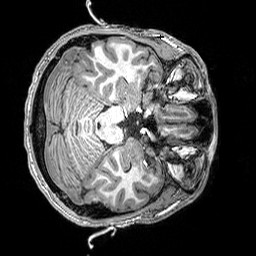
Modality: T1w
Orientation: axial
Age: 25
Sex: male